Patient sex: M
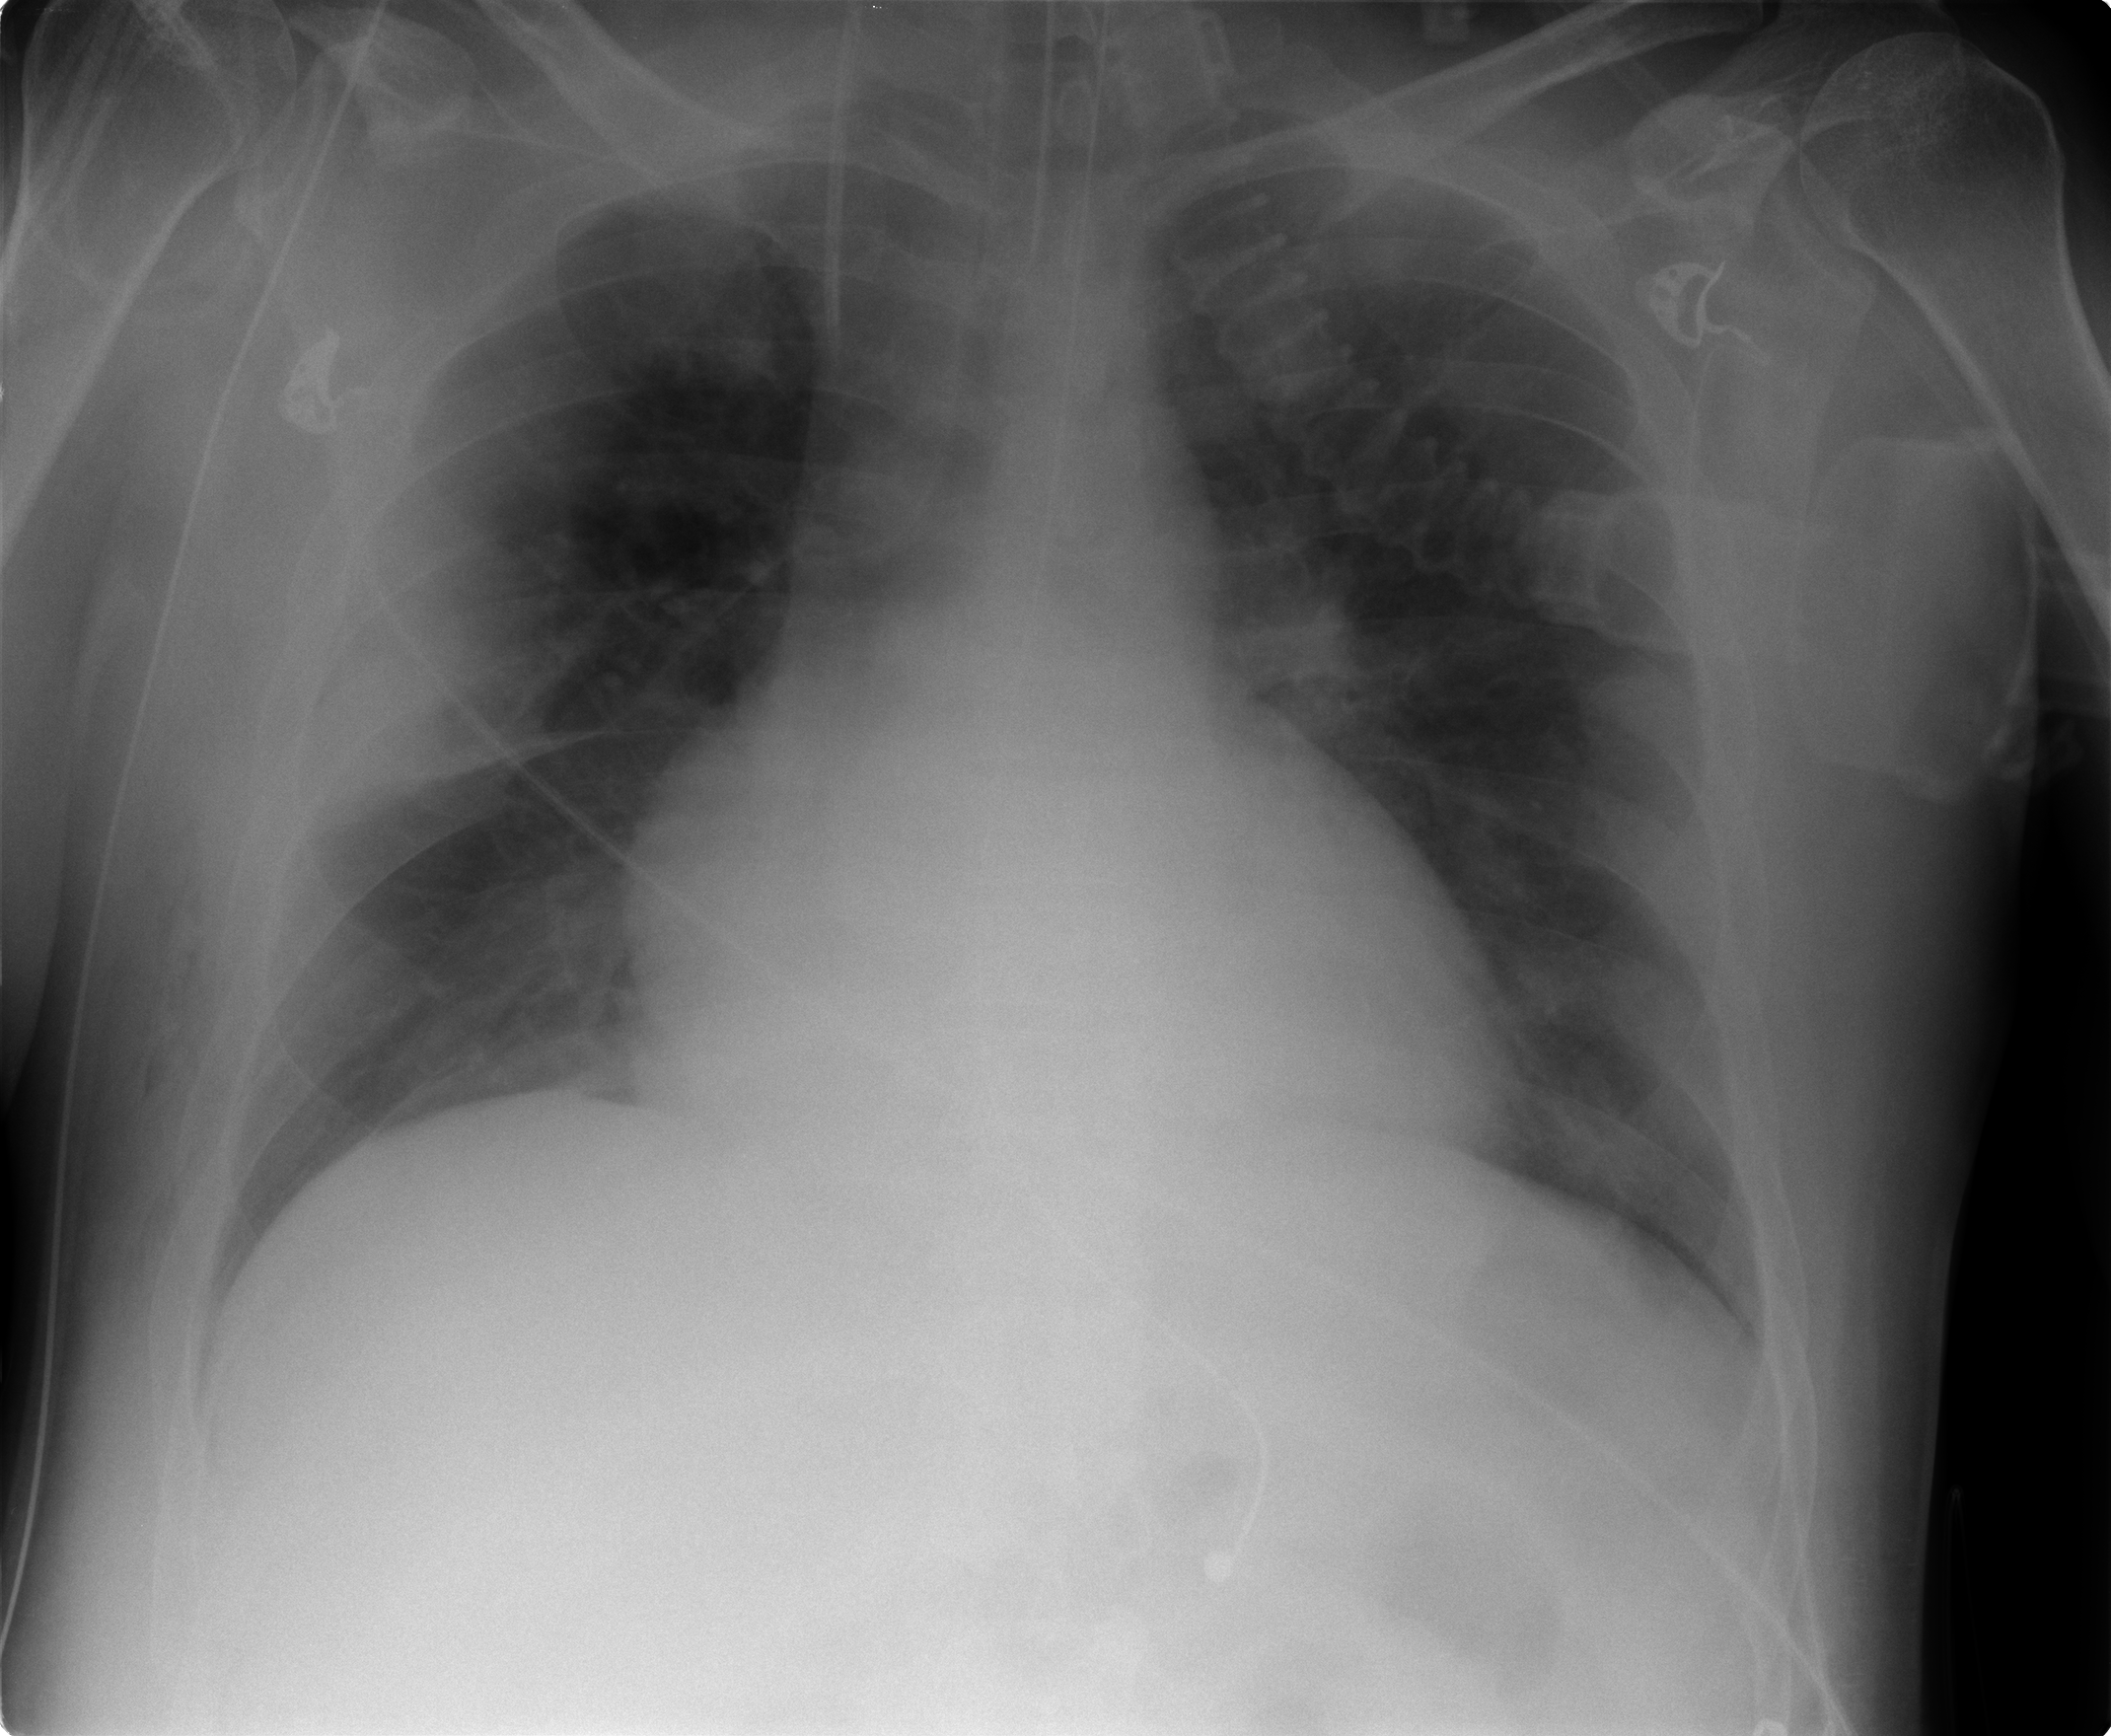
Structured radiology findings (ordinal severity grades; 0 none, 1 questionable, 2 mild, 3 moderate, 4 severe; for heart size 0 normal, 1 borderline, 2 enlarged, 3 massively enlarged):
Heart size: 1
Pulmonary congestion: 1
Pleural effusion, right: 0
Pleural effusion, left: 1
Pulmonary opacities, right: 1
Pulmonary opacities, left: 0
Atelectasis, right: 2
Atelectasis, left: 2